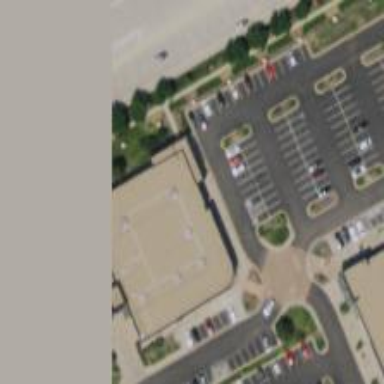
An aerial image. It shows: Parking space is available.